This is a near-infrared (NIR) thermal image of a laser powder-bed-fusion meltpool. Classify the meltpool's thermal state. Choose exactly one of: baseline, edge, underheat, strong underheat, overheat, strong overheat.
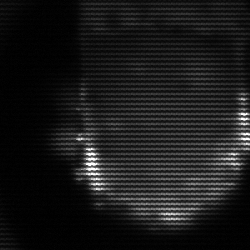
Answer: baseline